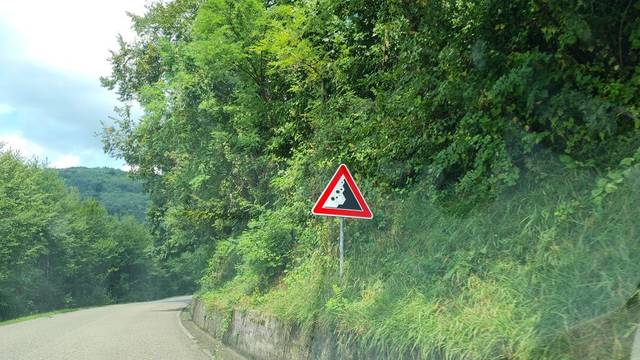
Region: Italy
Coordinates: 45.773, 11.664